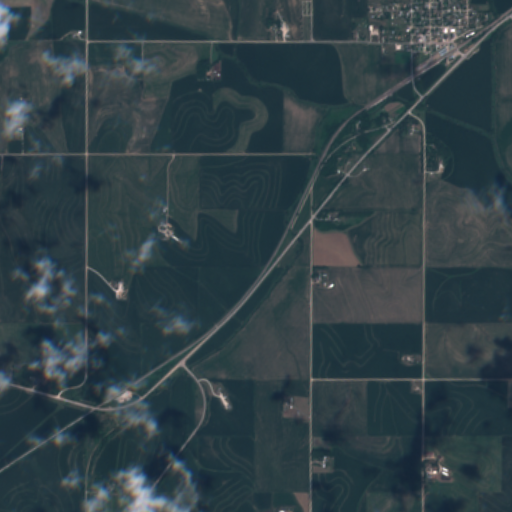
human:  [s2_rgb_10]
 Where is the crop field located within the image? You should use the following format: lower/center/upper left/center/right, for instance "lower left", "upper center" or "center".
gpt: The crop field is located in the upper right of the image.
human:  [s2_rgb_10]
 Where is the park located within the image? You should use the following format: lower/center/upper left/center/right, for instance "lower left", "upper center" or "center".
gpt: The park is located in the upper center of the image.
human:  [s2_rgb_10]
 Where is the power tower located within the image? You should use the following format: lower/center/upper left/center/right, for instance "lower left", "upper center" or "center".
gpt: The power tower is located in the left of the image.
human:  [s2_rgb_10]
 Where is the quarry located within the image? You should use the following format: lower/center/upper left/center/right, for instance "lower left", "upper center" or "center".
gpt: There is no quarry in the image.